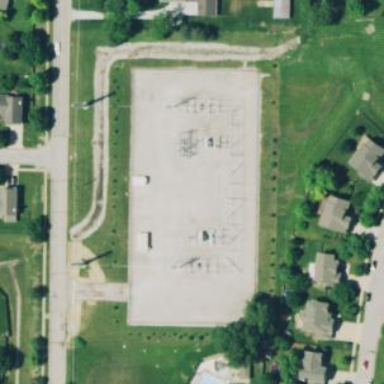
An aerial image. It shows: Distribution-level power substation.